【题型】证明题　【知识点】解析几何　【难度】medium
已知椭圆$\Gamma:\frac{x^2}{8}+\frac{y^2}{4}=1$的左、右焦点分别为$F_1,F_2$，直线$l:y=kx+m$与$\Gamma$交于$A,B$两点，$P$为$\Gamma$上异于$A,B$的点。设直线$PA,PB$的斜率分别为$k_1,k_2$。

(1) 若三角形$PF_1F_2$的面积为$2$，求点$P$的坐标；
(2) 若$P(0,2)$，$k_1+k_2=3k(k\neq0)$，证明：直线$AB$过定点；
(3) 若$\overrightarrow{F_1A}\parallel\overrightarrow{F_2B}$，求$m,k$满足的关系式。
【解答】
\textbf{【答案】}
(1) $(\sqrt{6},1),(\sqrt{6},-1),(-\sqrt{6},1)$或$(-\sqrt{6},-1)$；
(2) 直线$AB$过定点$(0,-\frac{2}{3})$，证明见解析；
(3) $8k^2-m^2+2=0$。

\textbf{【知识点】} 椭圆中向量共线比例问题、根据韦达定理求参数、椭圆中的直线过定点问题、椭圆中三角形（四边形）的面积。

\textbf{【分析】}
(1) 设点$P(x,y)$，由椭圆方程得出$|F_1F_2|$，结合三角形$PF_1F_2$的面积为$2$得出$|y_P|=1$，代入椭圆方程得出$x_P$，即可得出点$P$的坐标；
(2) 设$A(x_1,y_1),B(x_2,y_2)$，联立椭圆与直线$AB$的方程，得出$x_1+x_2,x_1x_2$，结合$P(0,2)$及$k_1+k_2=3k$即可得出$m=-\frac{2}{3}$，即可证明；
(3) 由$\overrightarrow{F_1A}\parallel\overrightarrow{F_2B}$得出$2k(x_1+x_2)+4m=m(x_2-x_1)$，代入$x_1+x_2$，得出$\frac{4m}{1+2k^2}=m(x_2-x_1)$，两边平方，结合$(x_2-x_1)^2=(x_1+x_2)^2-4x_1x_2=-4x_1x_2(x_1-x_2)$即可得出$m,k$满足的关系式。

\textbf{【详解】}
(1) 设点$P(x,y)$，
由$\frac{x^2}{8}+\frac{y^2}{4}=1$，得$c=\sqrt{a^2-b^2}=\sqrt{8-4}=2$，所以$|F_1F_2|=4$，
所以$S_{\triangle PF_1F_2}=\frac{1}{2}\times|F_1F_2|\times|y_P|=\frac{1}{2}\times4\times|y_P|=2$，即$|y_P|=1$，$y_P=\pm1$，
代入$\frac{x^2}{8}+\frac{y^2}{4}=1$，则$\frac{x^2}{8}+\frac{1}{4}=1$，即$x_P^2=6$，即$x_P=\pm\sqrt{6}$，
所以点$P$的坐标为$(\sqrt{6},1),(\sqrt{6},-1),(-\sqrt{6},1)$或$(-\sqrt{6},-1)$。

(2) 设$A(x_1,y_1),B(x_2,y_2)$，
联立$\begin{cases}\frac{x^2}{8}+\frac{y^2}{4}=1\\y=kx+m\end{cases}$，得$(1+2k^2)x^2+4kmx+2m^2-8=0$，
$x_1+x_2=-\frac{4km}{1+2k^2}$，$x_1x_2=\frac{2m^2-8}{1+2k^2}$，
则$k_1=\frac{y_1-2}{x_1}$，$k_2=\frac{y_2-2}{x_2}$，
$k_1+k_2=\frac{y_1-2}{x_1}+\frac{y_2-2}{x_2}=\frac{2kx_1x_2+(m-2)(x_1+x_2)}{x_1x_2}$
$=\frac{2k\cdot\frac{2m^2-8}{1+2k^2}+(m-2)(-\frac{4km}{1+2k^2})}{\frac{2m^2-8}{1+2k^2}}=\frac{4k}{m+2}=3k$，即$m=-\frac{2}{3}$，
所以$y=kx-\frac{2}{3}$，即直线$AB$过定点$(0,-\frac{2}{3})$。

(3) 设$A(x_1,y_1),B(x_2,y_2)$，
由(1)(2)得$x_1+x_2=-\frac{4km}{1+2k^2}$，$x_1x_2=\frac{2m^2-8}{1+2k^2}$，$F_1(-2,0),F_2(2,0)$，
$\overrightarrow{F_1A}=(x_1+2,y_1)$，$\overrightarrow{F_2B}=(x_2-2,y_2)$，
因为$\overrightarrow{F_1A}\parallel\overrightarrow{F_2B}$，所以$(x_1+2)y_2=y_1(x_2-2)$，即$2k(x_1+x_2)+4m=m(x_2-x_1)$，
代入$x_1+x_2=-\frac{4km}{1+2k^2}$，得$2k(-\frac{4km}{1+2k^2})+4m=m(x_2-x_1)$，即$\frac{4m}{1+2k^2}=m(x_2-x_1)$，
则$\frac{4}{1+2k^2}=(x_2-x_1)^2$，
所以$(\frac{4}{1+2k^2})^2=(x_2-x_1)^2$，
因为$(x_2-x_1)^2=(x_1+x_2)^2-4x_1x_2=\frac{64k^2-8m^2+32}{(1+2k^2)^2}$，
所以$(\frac{4}{1+2k^2})^2=\frac{64k^2-8m^2+32}{(1+2k^2)^2}$，整理得$8k^2-m^2+2=0$，
故$m,k$满足的关系式为$8k^2-m^2+2=0$。

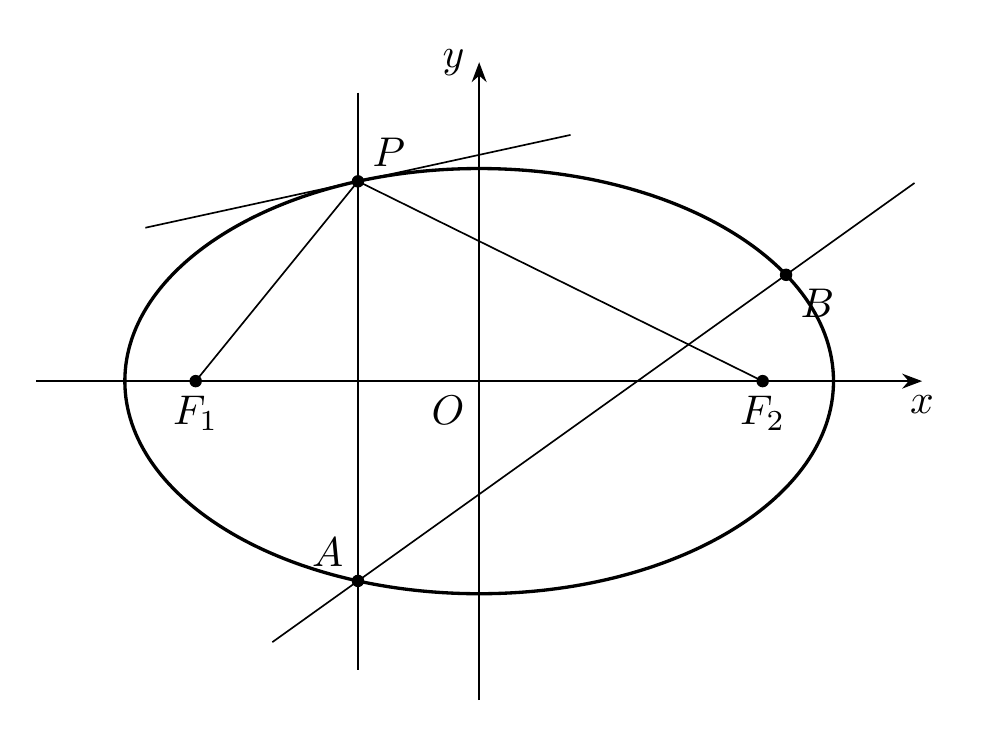
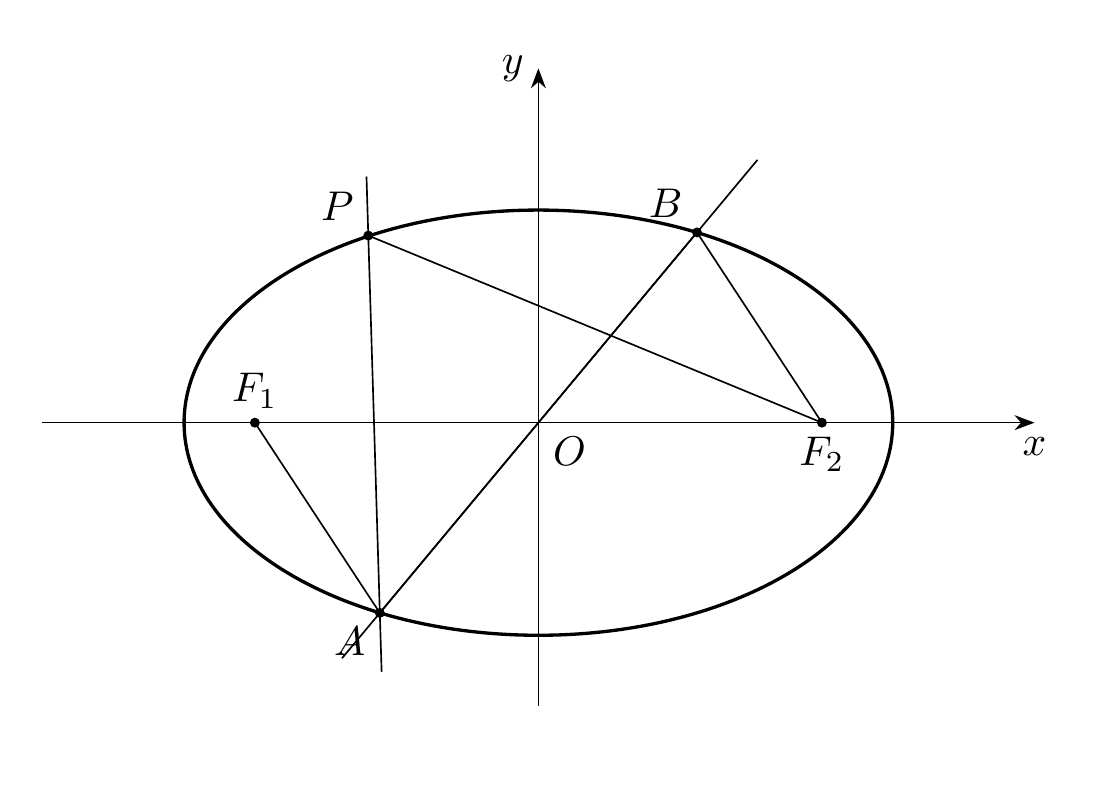